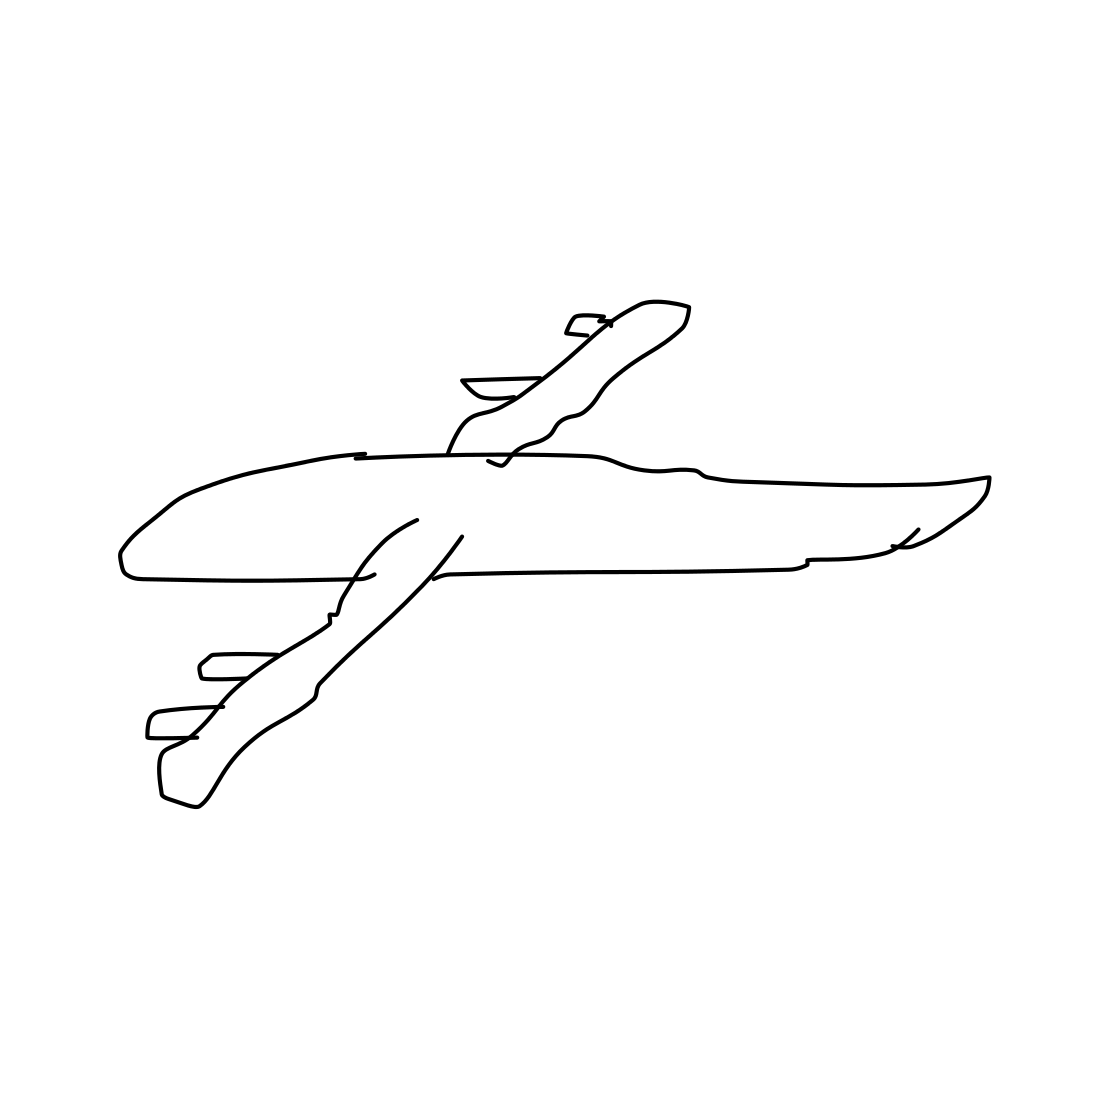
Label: airplane